Aerial crown-view tile of a tropical tree (Barro Colorado Island, Panama), acquired 20250124:
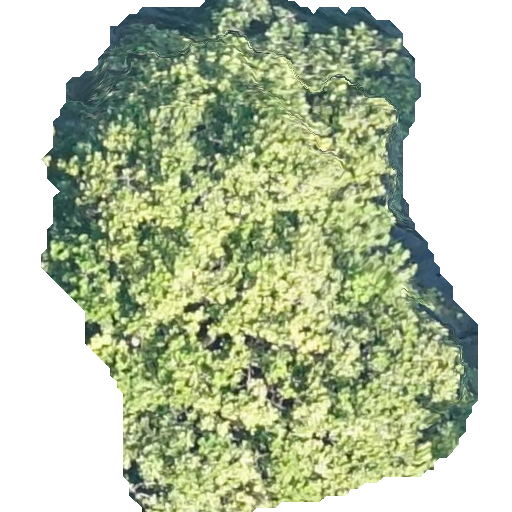
Species: Anacardium excelsum
GBIF accepted scientific name: Anacardium excelsum
Crown area: 256.756 m²